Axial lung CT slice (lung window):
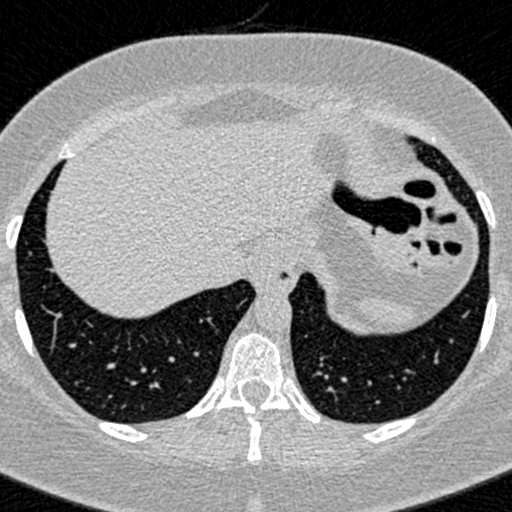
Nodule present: no